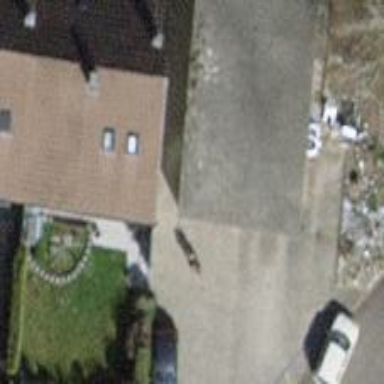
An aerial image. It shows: Garage.